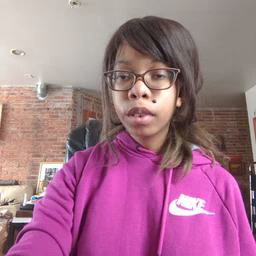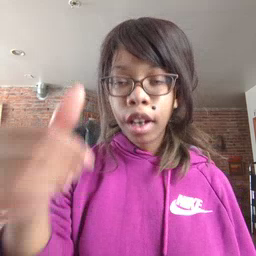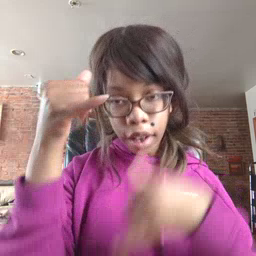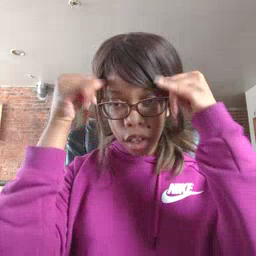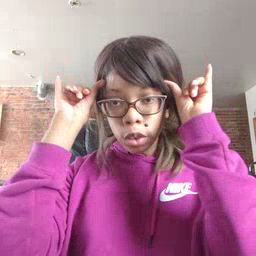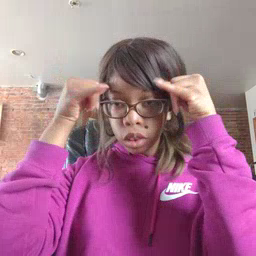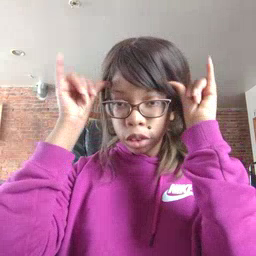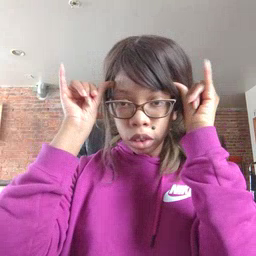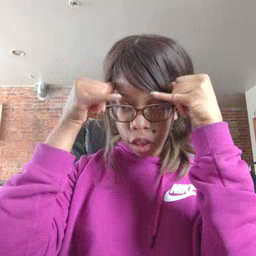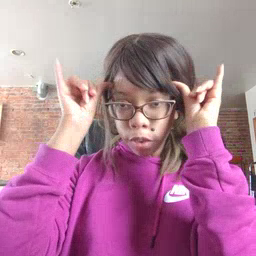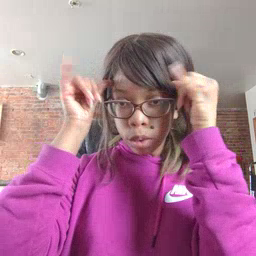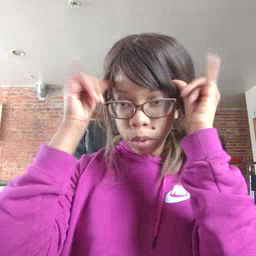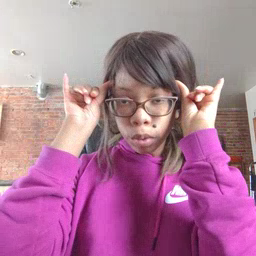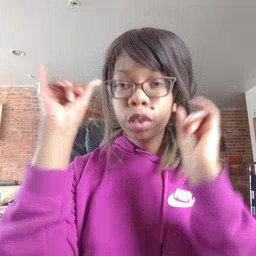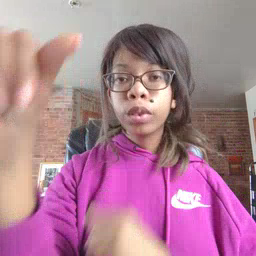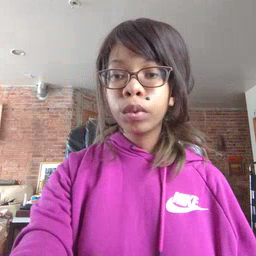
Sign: cow